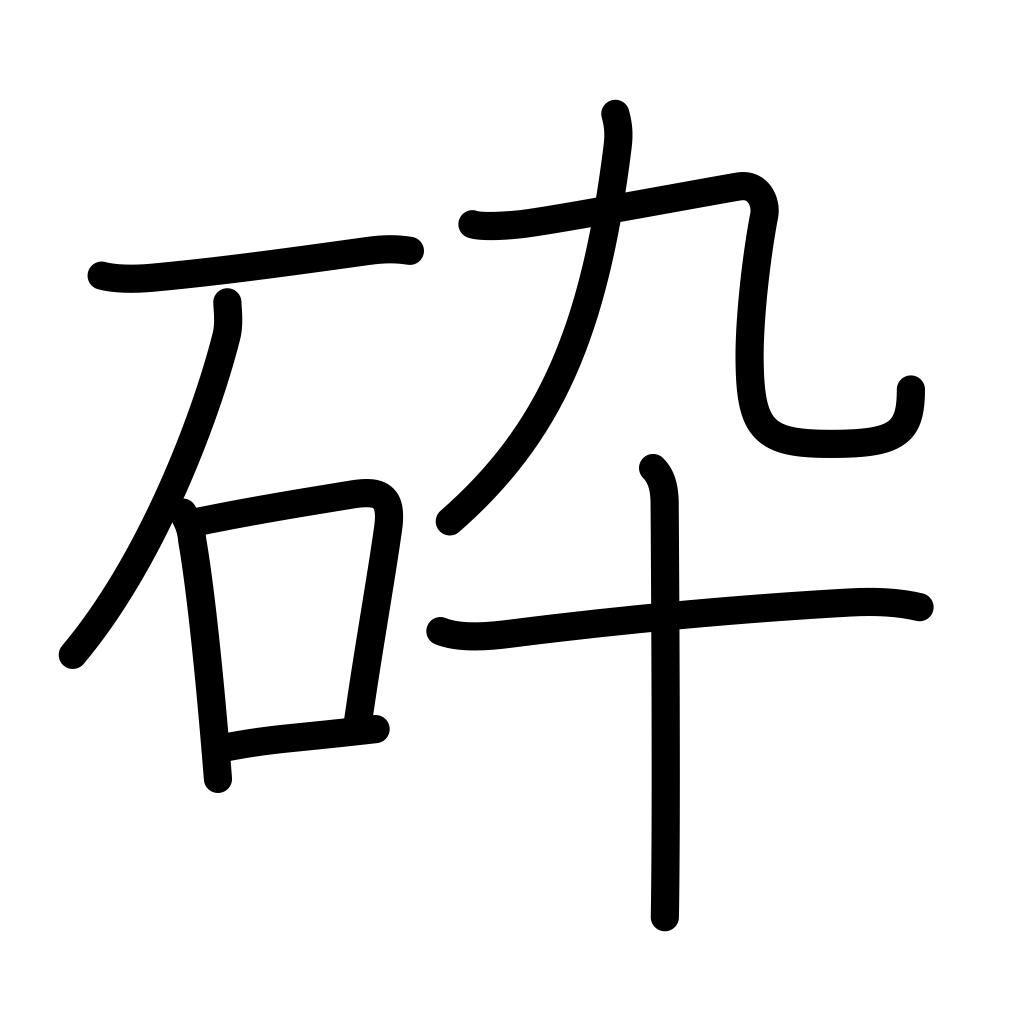
Meaning: smash, break, crush, familiar, popular